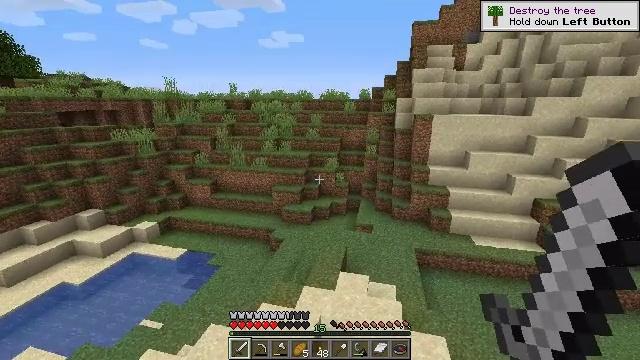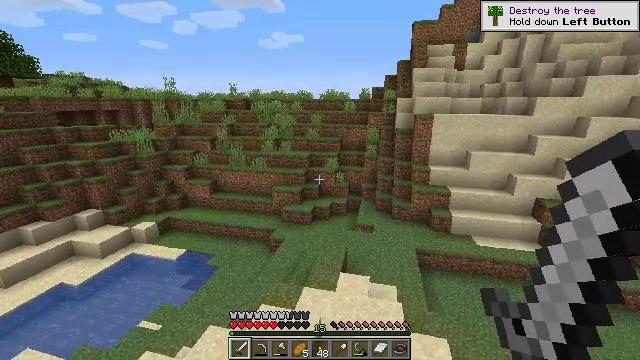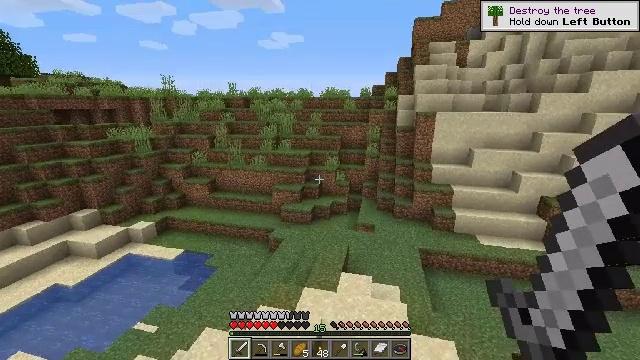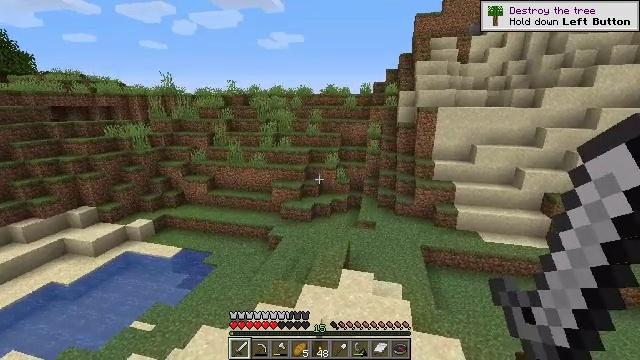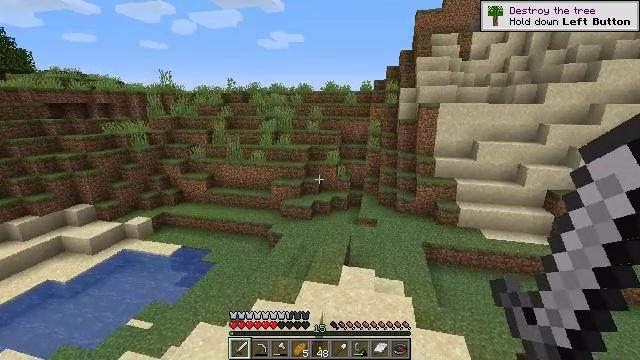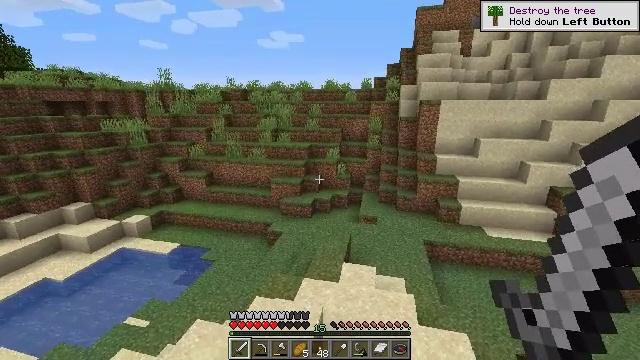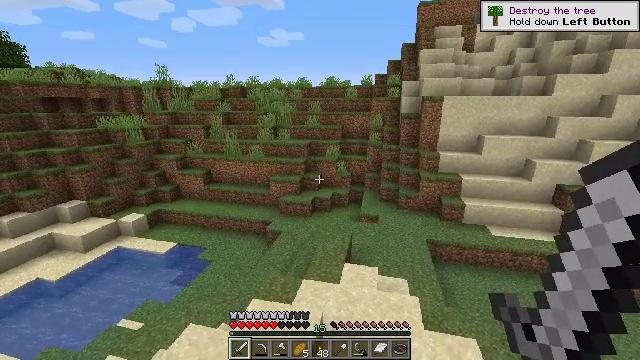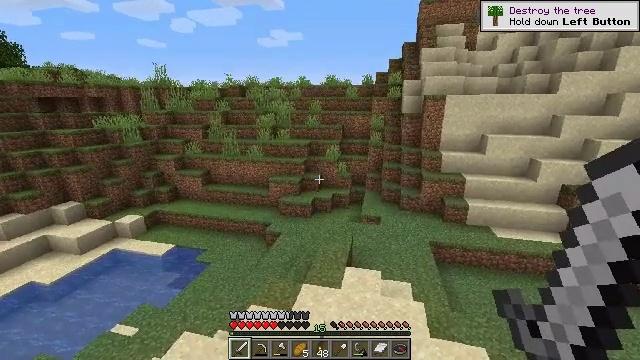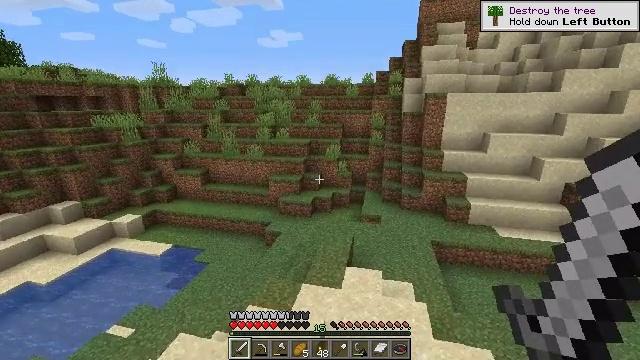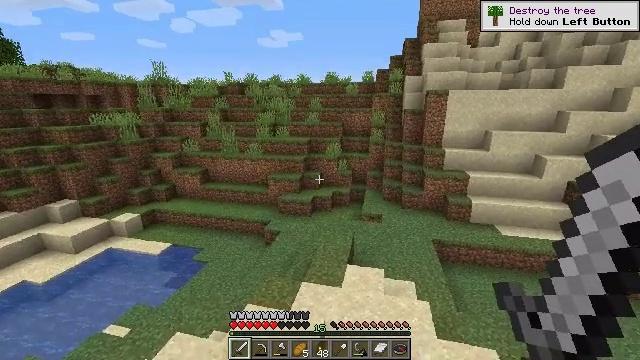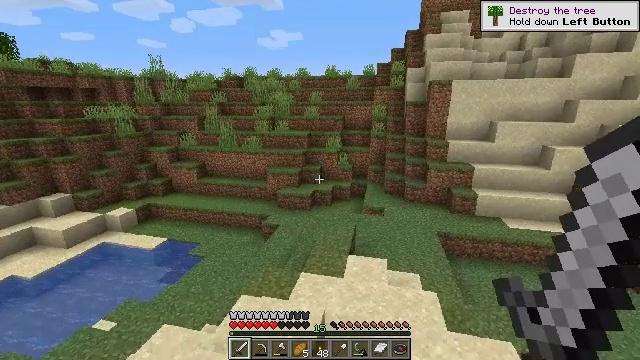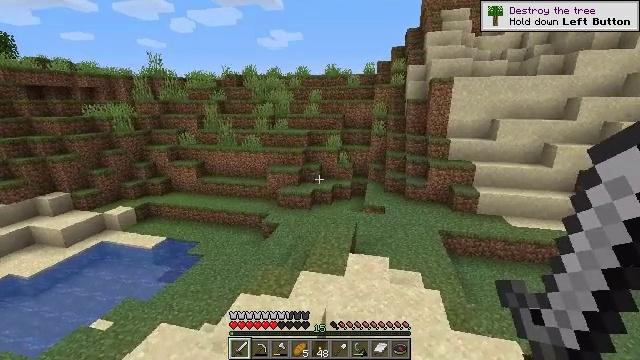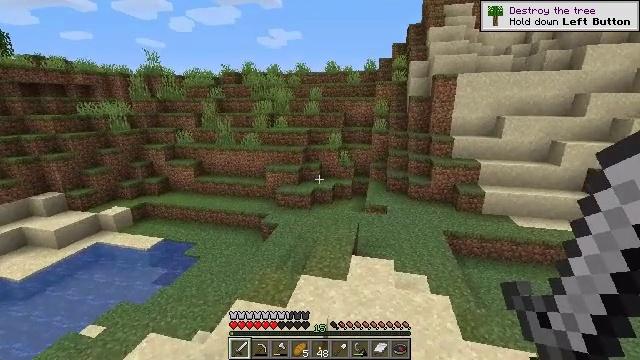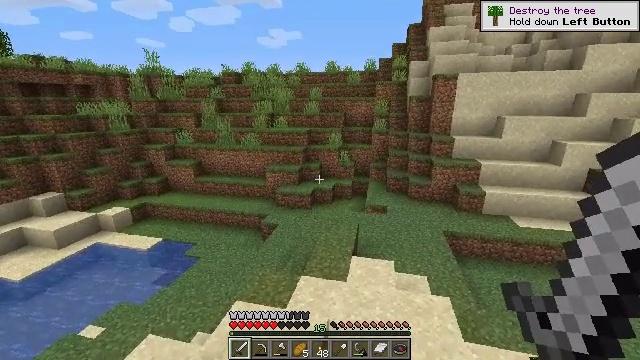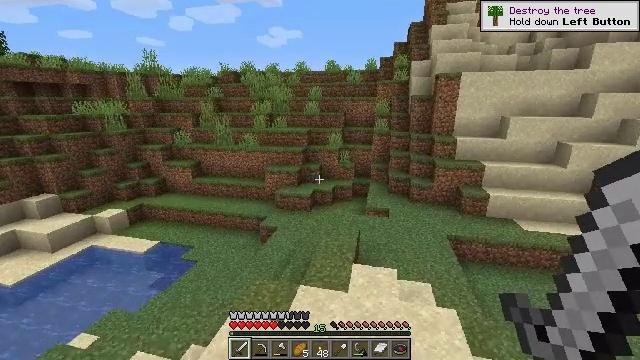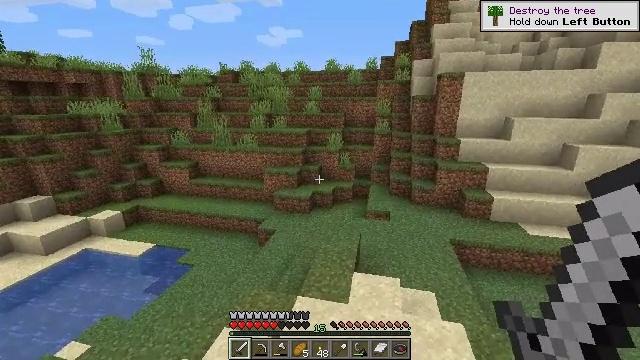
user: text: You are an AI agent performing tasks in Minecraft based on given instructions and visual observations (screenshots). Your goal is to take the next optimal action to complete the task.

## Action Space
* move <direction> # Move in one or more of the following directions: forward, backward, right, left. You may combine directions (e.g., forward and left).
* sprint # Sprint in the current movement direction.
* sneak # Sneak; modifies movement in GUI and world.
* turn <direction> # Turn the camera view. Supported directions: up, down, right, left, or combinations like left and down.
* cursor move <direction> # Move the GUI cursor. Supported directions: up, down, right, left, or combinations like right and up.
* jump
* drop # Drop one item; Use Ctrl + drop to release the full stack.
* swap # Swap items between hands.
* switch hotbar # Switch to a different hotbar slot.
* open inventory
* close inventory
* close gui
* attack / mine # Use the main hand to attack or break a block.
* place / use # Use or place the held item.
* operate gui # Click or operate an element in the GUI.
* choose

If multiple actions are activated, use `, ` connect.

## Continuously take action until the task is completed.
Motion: motion action
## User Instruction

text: Break the dead bush for sticks.
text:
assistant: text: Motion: move forward
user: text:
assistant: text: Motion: move forward
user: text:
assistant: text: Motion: move forward
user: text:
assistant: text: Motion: move forward
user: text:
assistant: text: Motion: move forward
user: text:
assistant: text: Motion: move forward
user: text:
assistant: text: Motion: move forward
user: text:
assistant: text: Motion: move forward
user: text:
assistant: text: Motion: move forward
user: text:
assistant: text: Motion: move forward
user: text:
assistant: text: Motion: move forward
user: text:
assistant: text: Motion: move forward
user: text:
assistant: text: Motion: move forward
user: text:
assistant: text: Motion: move forward
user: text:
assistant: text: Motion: move forward
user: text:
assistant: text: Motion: move forward
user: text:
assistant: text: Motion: move forward, turn right and down
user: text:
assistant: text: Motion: move forward, turn right and down
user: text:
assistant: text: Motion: move forward
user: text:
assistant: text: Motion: move forward
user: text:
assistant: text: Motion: move forward
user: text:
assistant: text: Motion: move forward
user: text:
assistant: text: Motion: move forward
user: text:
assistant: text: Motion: move forward
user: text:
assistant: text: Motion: move forward
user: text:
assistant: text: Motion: move forward
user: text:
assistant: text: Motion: move forward
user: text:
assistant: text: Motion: move forward
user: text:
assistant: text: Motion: move forward
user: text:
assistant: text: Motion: move forward